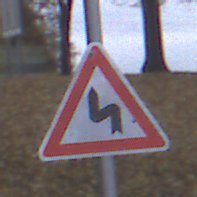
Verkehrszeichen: DoppelkurveZunaechstLinks
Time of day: MorningAfternoon
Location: Outdoor (Urban)
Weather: Overcast
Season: NotSpecified
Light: Natural